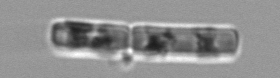
Label: Guinardia_delicatula